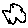
Label: cloud